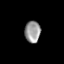
Tissue: lung
Cell type: Others
Senescence score: 0.1504
Nuclear area (px): 334
Mean DAPI intensity: 152.722